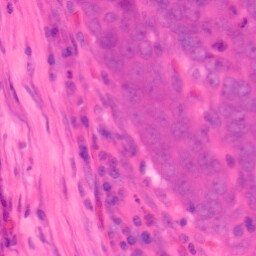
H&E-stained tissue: Colon